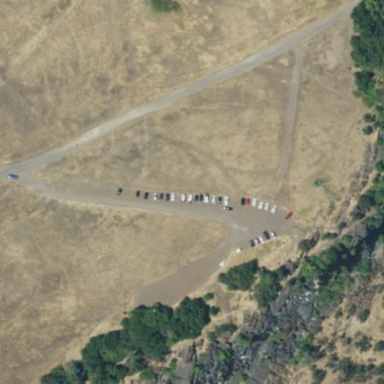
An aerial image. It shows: Parking area with unpaved surface.